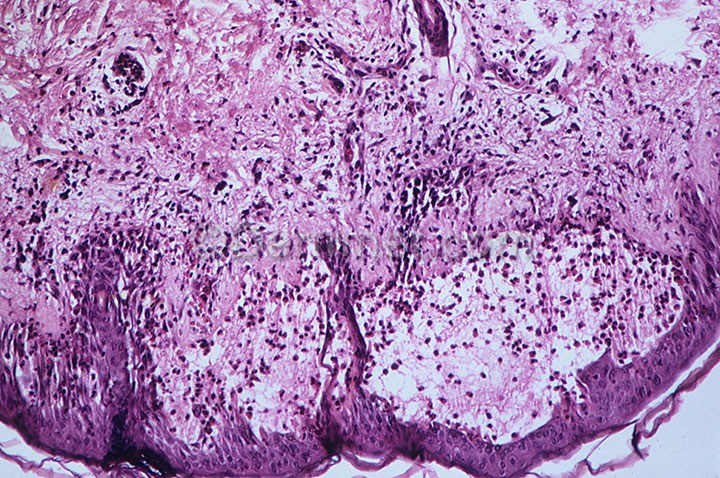
Disease: Bullous Disease Photos